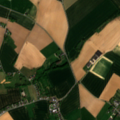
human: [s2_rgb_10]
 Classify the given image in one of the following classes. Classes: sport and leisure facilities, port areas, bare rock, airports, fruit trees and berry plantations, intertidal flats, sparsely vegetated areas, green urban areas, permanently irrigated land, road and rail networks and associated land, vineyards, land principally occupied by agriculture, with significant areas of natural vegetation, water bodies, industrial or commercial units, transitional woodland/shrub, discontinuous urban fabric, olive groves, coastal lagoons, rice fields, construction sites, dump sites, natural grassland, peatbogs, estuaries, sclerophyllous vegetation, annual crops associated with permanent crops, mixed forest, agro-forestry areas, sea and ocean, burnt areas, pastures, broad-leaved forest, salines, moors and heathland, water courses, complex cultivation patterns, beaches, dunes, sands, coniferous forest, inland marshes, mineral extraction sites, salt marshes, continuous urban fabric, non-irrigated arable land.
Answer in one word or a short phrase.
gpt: discontinuous urban fabric, non-irrigated arable land, complex cultivation patterns